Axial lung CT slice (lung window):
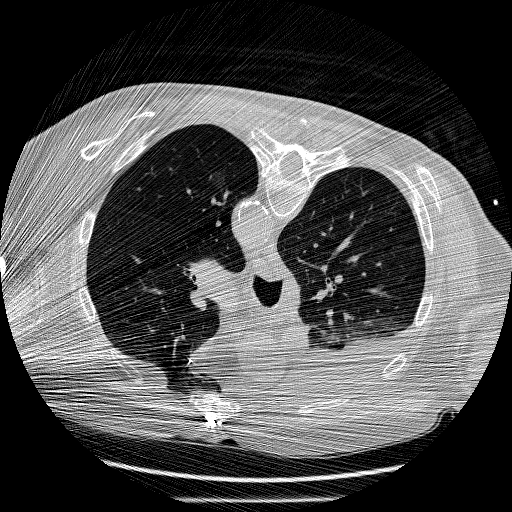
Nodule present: no